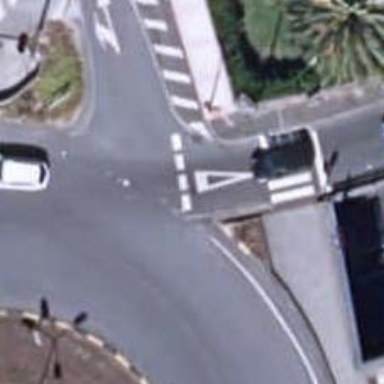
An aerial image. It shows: Road with "give way" sign.